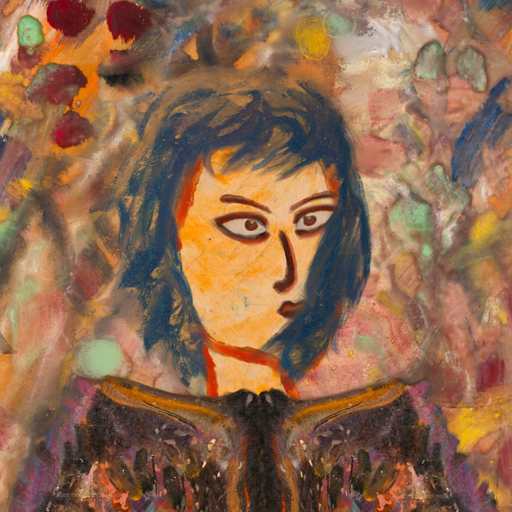
Background: Mother_And_Son_Mother, Head And Neck Side: Experience, Face Side: Roy_Bahadur, Bust: Gypsy_Queen, Hair Side: In_The_Sun, Head Accessory: Blank, Second Necklace: Blank, Necklace: Blank, Baby: Blank